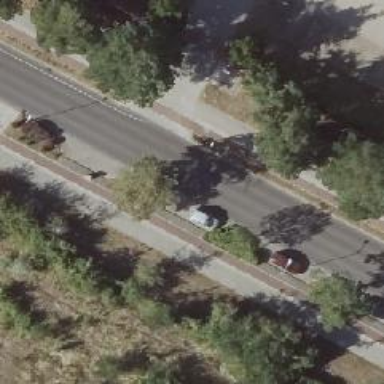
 and cycle lane on the left side of the road."